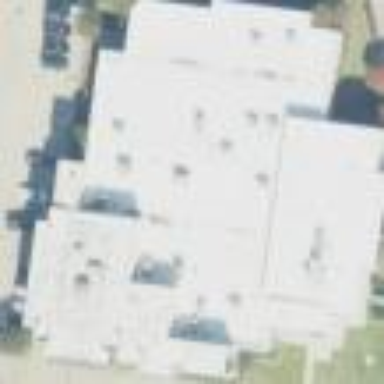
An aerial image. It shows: Fitness center building.